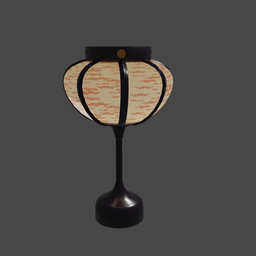
Label: lighting